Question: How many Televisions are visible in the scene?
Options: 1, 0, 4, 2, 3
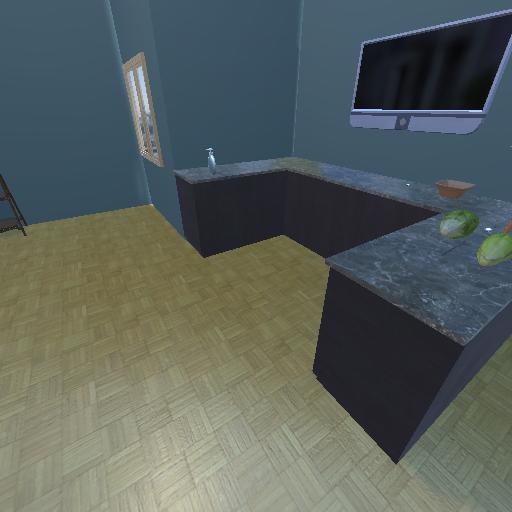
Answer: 1